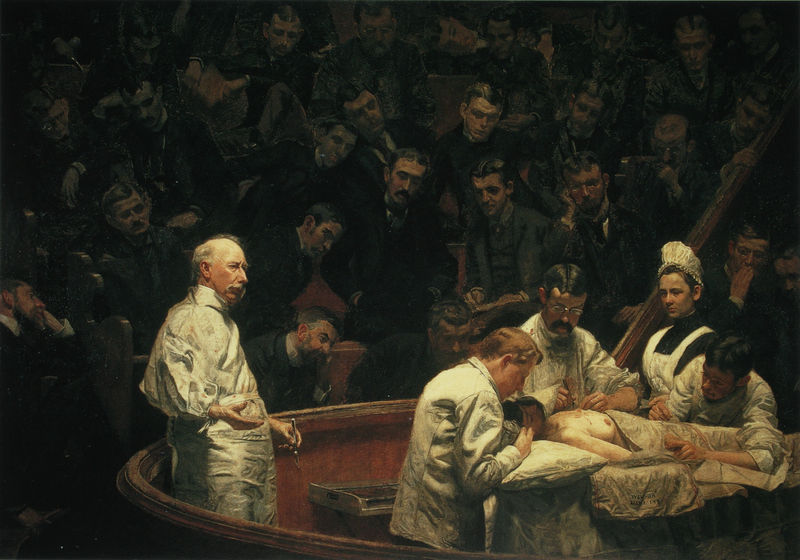
Titel: The Agnew Clinic
Künstler: Thomas Eakins
Standort: Philadelphia (Pennsylvania)
Institution: University Museum (University of Pennsylvania)
Schlagwörter: dunkel, gemälde, körper, mann, nackt, schatten, weiß, frauen, braun, brust, busen, frau, haar, licht, männer, paris, schwarz, dame, tuch, haube, leute, anzug, anzüge, bärte, gedränge, anatomie, leiche, messer, tablett, tod, tot, toter, haare, realismus, oval, magd, liegen, lehrer, studie, zuschauer, bank, saal, vorführung, kissen, langeweile, lciht, nachdenklich, ränge, krank, schnitt, brille, tote, denker, kittel, arzt, medizin, schwester, untersuchung, bänke, student, kranker, vorsicht, schau, männder, studieren, studium, london, neugier, forschung, brillen, doktor, ärzte, schürtze, sitzplätze, lehre, lacken, sitzreihen, universität, auditorium, hörsaal, professor, studenten, vorlesung, watching, spannung, beobachtung, vortrag, lehren, konferenz, obduktion, patient, patientin, krankenschwester, operation, skalpell, anatom, anatomy, akademiker, pathologie, sezieren, autopsie, baare, leiches, medizinstudium, operateure, operieren, professur, sezierung, ärze, nurse, brüster, narkose, geliebtr, atrium, lesson, interesant, doctors, anatomy lesson